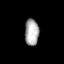
Tissue: prostate
Cell type: Myeloid cells
Senescence score: 0.3504
Nuclear area (px): 367
Mean DAPI intensity: 171.411